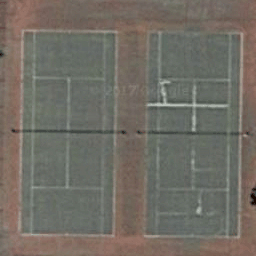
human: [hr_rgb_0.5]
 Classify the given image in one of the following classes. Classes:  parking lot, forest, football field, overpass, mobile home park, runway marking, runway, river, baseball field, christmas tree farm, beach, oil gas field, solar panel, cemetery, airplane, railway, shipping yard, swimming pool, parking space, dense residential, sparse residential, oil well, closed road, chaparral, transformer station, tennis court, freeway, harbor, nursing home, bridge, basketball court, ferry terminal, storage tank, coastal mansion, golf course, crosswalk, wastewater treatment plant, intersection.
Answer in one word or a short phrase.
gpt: tennis court